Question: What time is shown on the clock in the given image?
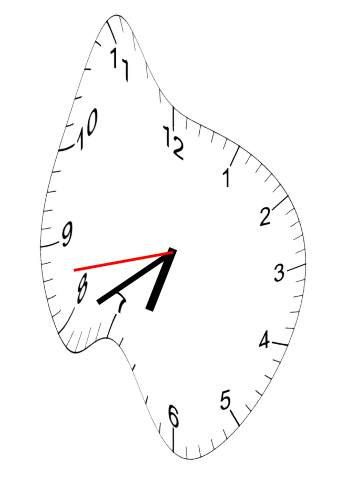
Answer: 06:39:43